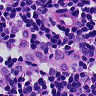
Metastatic tissue present: no